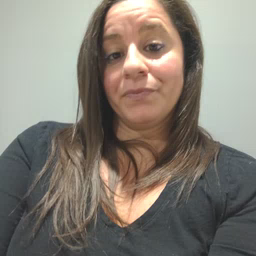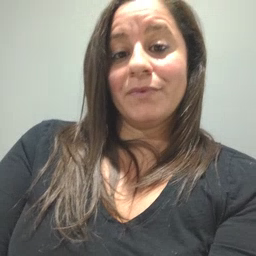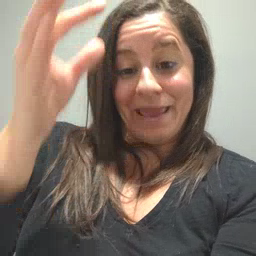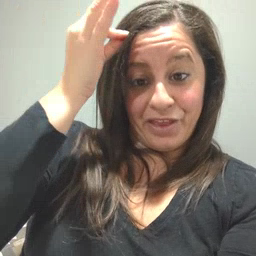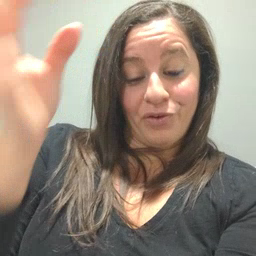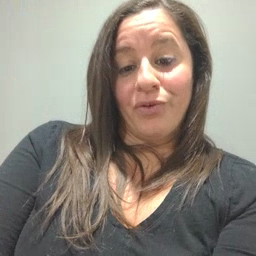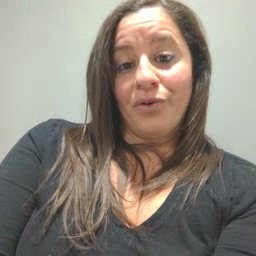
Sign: hair